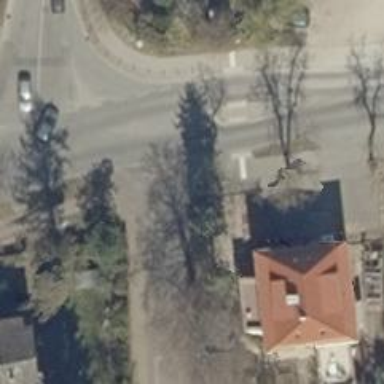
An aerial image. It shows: Unmarked road crossing.